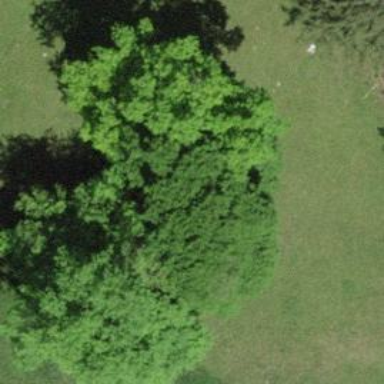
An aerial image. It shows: Beautiful tree in nature.